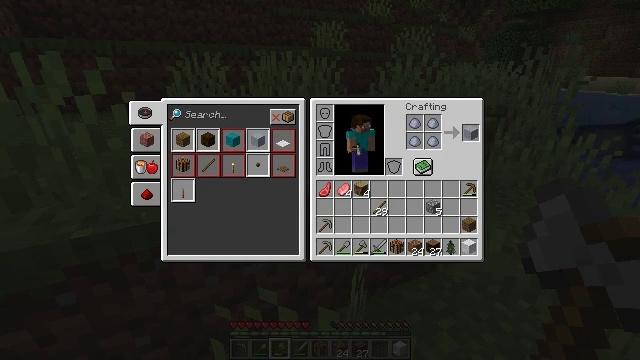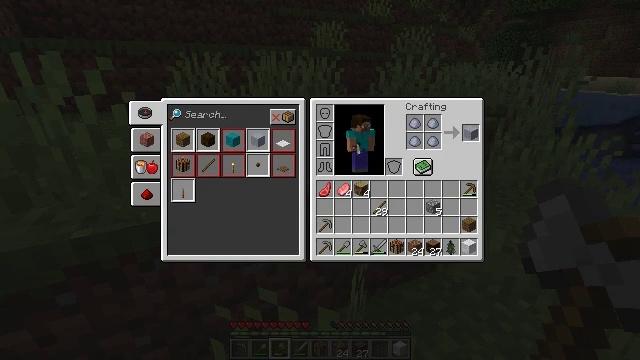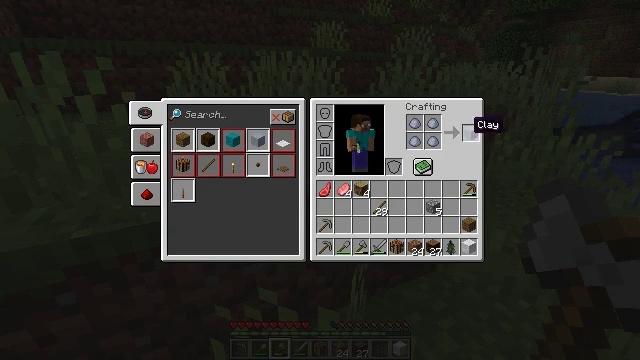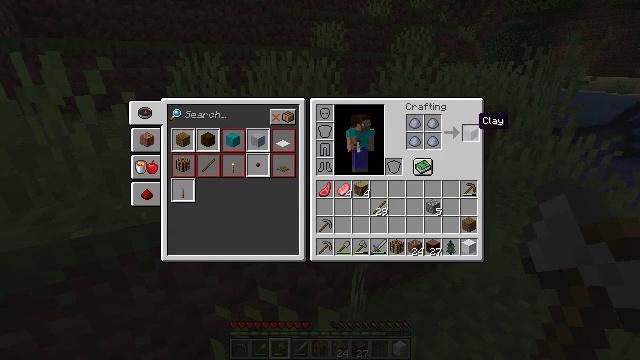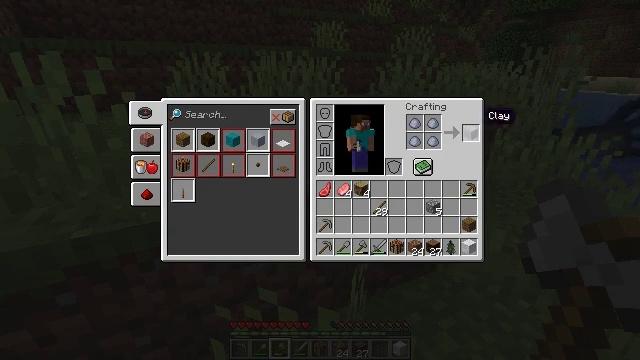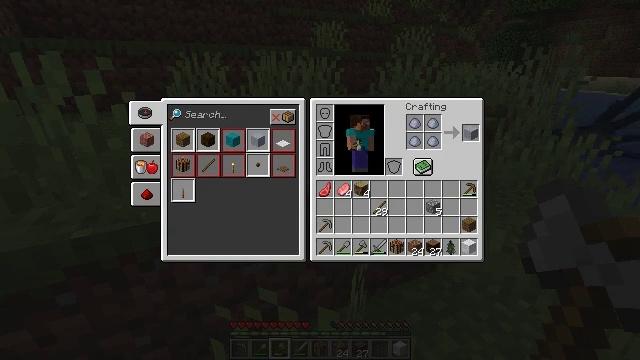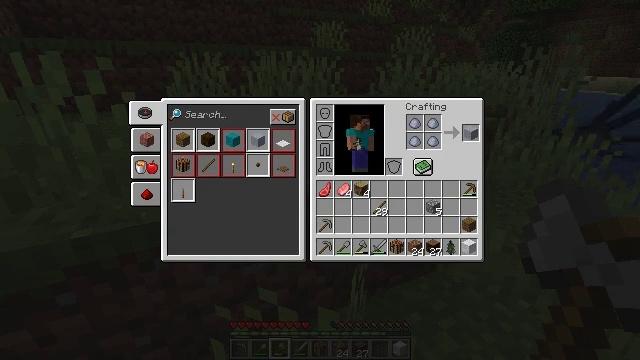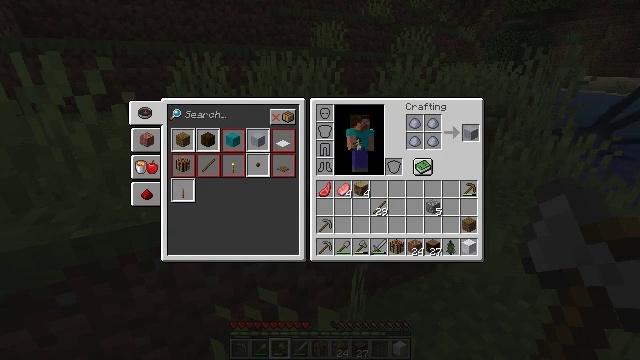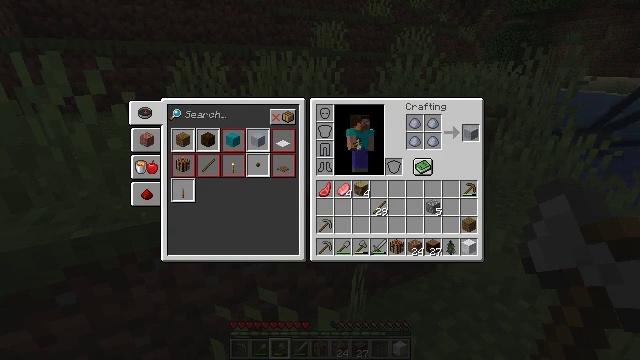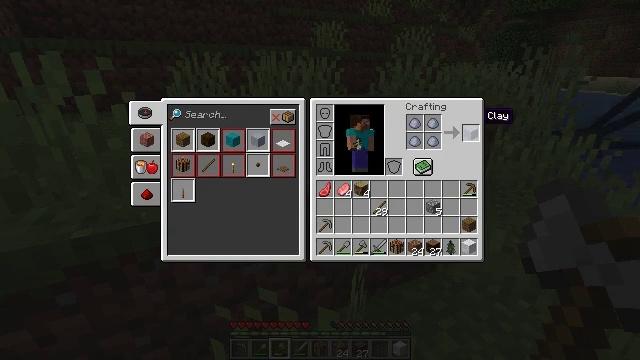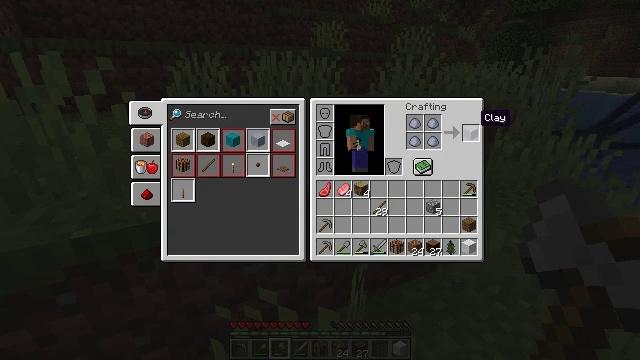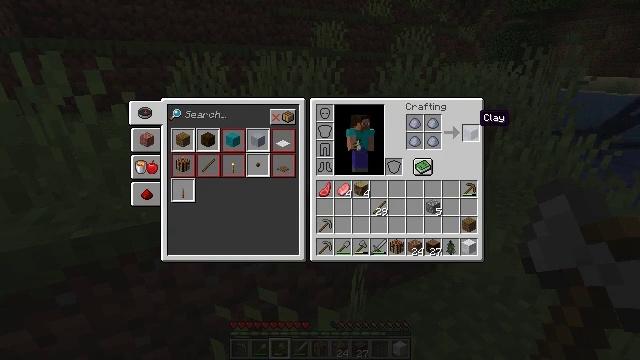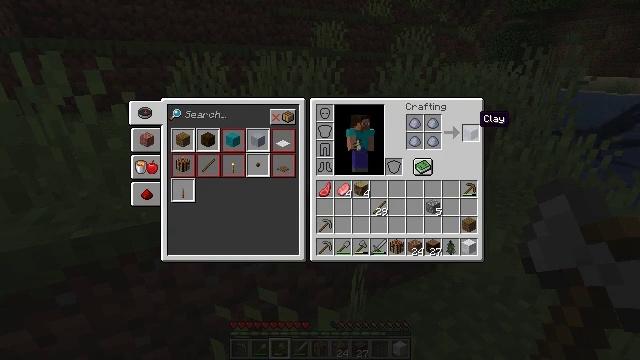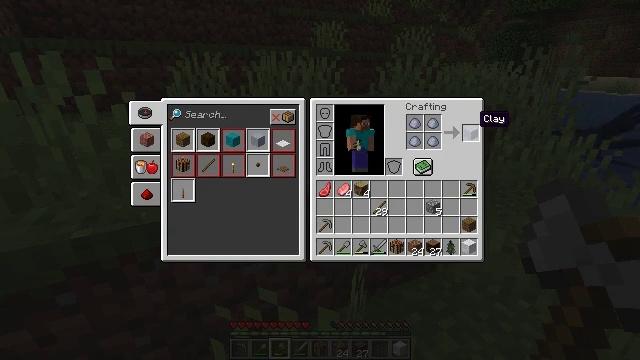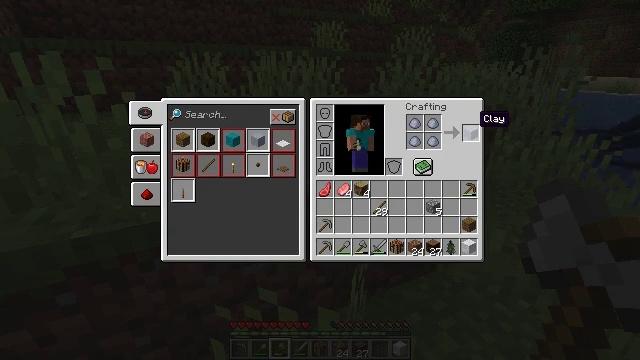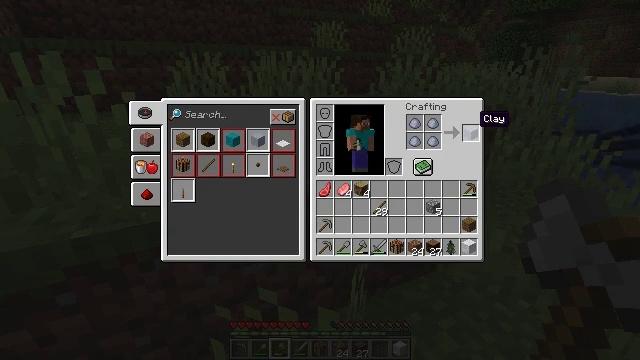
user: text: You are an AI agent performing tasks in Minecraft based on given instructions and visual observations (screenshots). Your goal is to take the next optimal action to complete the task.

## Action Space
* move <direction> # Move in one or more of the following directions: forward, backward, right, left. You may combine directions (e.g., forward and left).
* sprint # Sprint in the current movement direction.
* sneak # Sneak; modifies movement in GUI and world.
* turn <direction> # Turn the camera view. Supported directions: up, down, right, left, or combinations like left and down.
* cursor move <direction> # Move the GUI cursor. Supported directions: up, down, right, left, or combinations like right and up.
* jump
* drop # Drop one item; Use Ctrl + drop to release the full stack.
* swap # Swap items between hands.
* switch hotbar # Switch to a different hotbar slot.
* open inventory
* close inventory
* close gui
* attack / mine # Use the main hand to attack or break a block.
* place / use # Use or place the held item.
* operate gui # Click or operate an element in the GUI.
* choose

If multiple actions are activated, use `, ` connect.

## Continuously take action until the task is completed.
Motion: motion action
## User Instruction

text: Piece together materials to get clay.
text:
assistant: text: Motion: no_op
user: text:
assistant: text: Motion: no_op
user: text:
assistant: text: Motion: no_op
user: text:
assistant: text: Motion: no_op
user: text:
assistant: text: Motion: no_op
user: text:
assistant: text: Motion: no_op
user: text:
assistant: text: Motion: no_op
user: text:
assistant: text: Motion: no_op
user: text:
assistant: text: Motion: no_op
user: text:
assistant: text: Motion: no_op
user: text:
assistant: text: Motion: no_op
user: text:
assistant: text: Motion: no_op
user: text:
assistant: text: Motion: no_op
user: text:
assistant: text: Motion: no_op
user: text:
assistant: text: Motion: no_op
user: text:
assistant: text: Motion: no_op
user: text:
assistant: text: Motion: no_op
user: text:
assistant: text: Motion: no_op
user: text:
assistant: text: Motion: no_op
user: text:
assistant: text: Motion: no_op
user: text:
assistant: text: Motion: no_op
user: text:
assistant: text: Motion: no_op
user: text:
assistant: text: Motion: no_op
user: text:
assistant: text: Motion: no_op
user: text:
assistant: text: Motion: no_op
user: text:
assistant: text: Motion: no_op
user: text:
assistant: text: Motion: no_op
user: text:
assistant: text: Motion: no_op
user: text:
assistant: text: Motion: no_op
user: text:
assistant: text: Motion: no_op